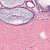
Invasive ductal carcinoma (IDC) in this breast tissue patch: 0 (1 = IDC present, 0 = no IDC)